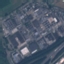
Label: Industrial